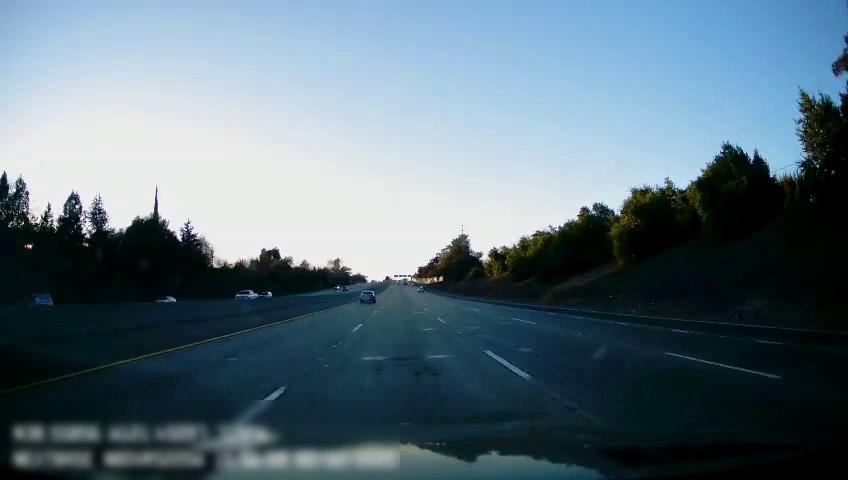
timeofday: Day
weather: Sunny
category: Drivable Space
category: Vehicles | SUV
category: Vehicles | Car
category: Vehicles | Truck
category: Vehicles | SUV
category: Vehicles | Car
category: Lanes | Alternate Lane
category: Lanes | Current Lane
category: Lanes | Current Lane
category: Lanes | Alternate Lane
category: Lanes | Alternate Lane